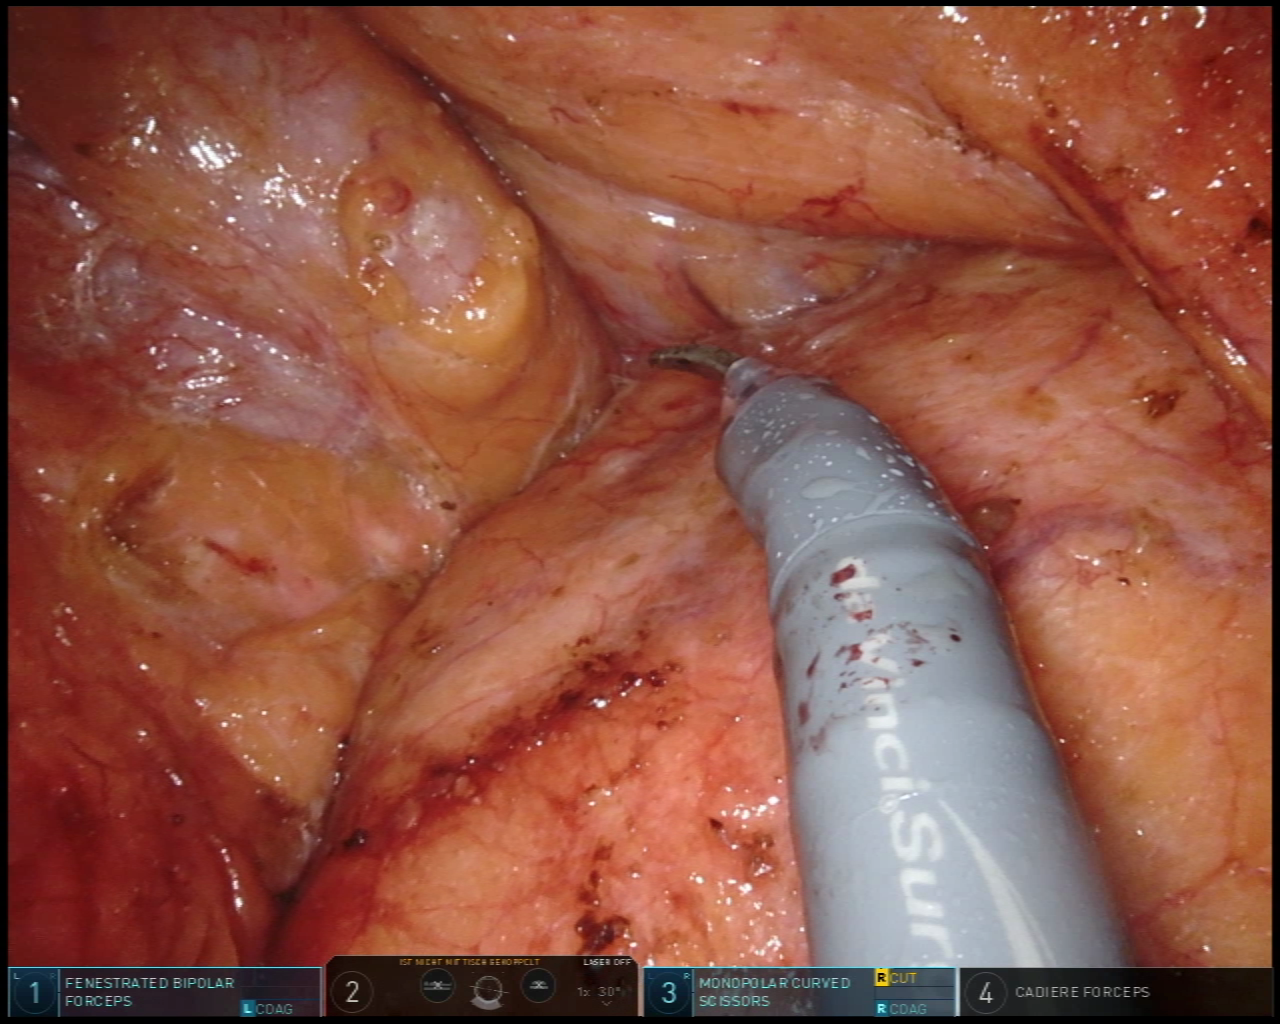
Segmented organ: pancreas
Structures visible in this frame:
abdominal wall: no
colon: yes
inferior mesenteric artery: no
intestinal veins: no
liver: no
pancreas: yes
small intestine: no
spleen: no
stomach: no
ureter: no
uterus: no
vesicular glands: no